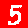
Digit: 5